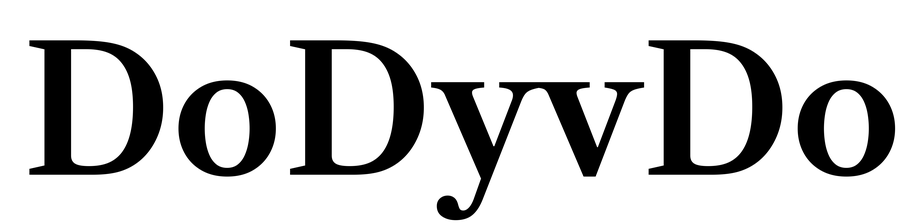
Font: LibreCaslonText_SemiBold